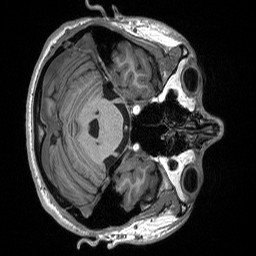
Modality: T1w
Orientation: axial
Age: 19
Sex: male
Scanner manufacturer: siemens
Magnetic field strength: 3 T
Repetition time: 2.53 s
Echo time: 0.00219 s